Field crop: maize
Growth stage: 2
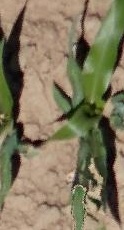
Species: maize